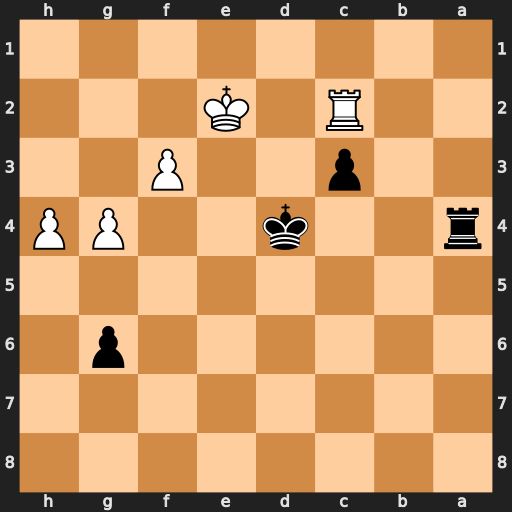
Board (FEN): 8/8/6p1/8/r2k2PP/2p2P2/2R1K3/8
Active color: b
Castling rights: -
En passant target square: -
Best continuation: Rb4 Rc1 Rb2+